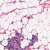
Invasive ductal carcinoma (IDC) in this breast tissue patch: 0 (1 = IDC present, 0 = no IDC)